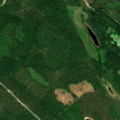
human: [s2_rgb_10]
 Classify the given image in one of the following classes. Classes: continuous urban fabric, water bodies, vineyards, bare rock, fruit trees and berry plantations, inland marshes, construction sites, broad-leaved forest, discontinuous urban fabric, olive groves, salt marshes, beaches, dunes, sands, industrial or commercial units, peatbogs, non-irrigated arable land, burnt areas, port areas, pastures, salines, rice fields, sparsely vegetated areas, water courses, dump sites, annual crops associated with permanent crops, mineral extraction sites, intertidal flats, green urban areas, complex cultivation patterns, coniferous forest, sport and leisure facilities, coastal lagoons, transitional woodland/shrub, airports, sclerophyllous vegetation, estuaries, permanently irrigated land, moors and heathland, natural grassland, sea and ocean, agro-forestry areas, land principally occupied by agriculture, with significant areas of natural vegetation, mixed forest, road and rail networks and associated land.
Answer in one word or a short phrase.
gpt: coniferous forest, mixed forest